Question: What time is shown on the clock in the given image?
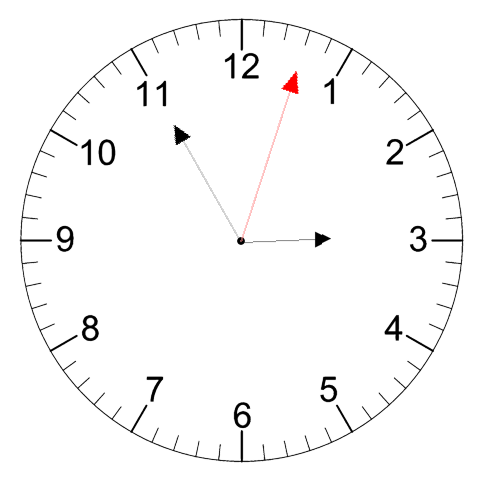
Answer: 02:55:03